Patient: sex M, age 46
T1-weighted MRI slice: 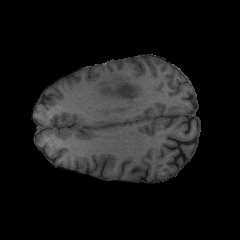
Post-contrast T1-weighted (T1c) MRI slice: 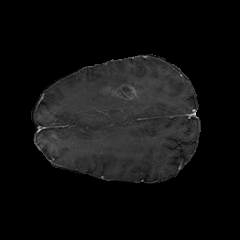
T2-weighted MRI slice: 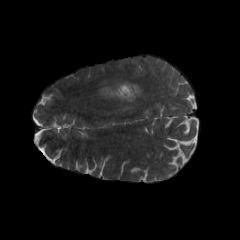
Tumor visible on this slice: yes
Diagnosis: Glioblastoma, IDH-wildtype
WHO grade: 4